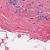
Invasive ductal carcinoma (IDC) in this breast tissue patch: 1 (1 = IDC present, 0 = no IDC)